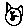
Label: cat